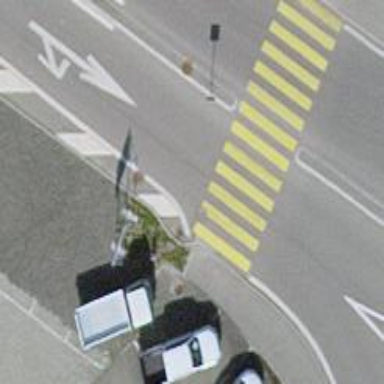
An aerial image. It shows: Uncontrolled crossing along footway.